Question: I am using C and GTK+ for a gui project. For my project I have to make a lot systems calls. e.g system("copy myfile urfile"); or system("mp3player -embed filename") etc. and whenever my program calls the system an annoying console window appears and stays visible until the command is completely carried out. How do I hide that console window? Thanks.
NOTE: For my project I can use GTK+ , the C Standard Library , GLib, WinApi (not recommended) and system calls.
SCREENSHOT:

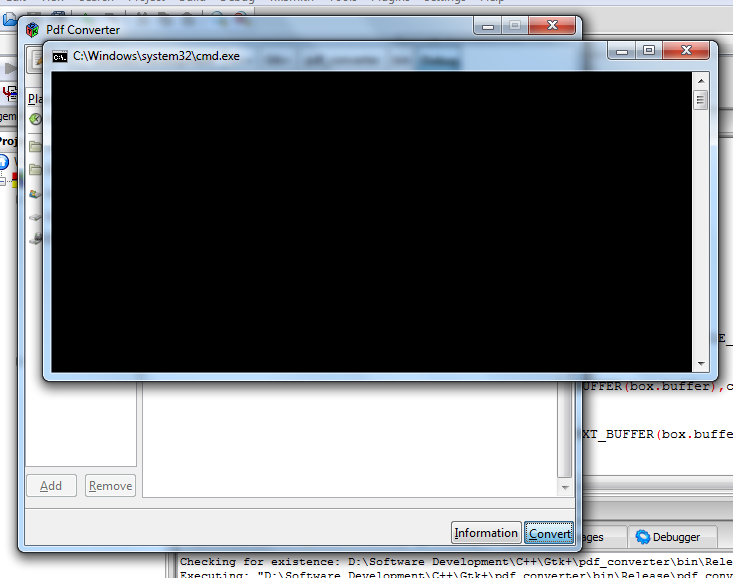
Answer: Using 'system()' to create a new process does this by first starting a new command interpreter, which then in turn executes the command passed to 'system()'.
The command interpreter opens the console window.
Thus to avoid opening such a console windows you need to avoid starting the command interpreter. To do the latter try a function out of the 'spawn' family (<URL> to directly start your application.
A side effect on doing so might be, that your application starts faster and also uses less system resourses.
In fact the above mentioned solutions will not work for system calls which a command interpreter as in one of your examples ('copy src dst').